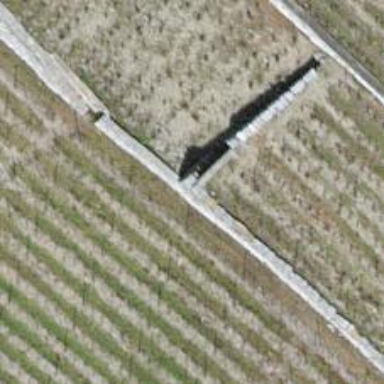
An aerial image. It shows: Retaining wall.